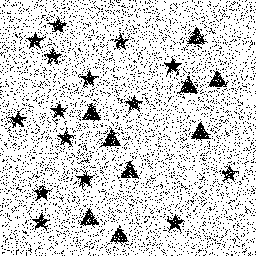
Squares: 0
Triangles: 9
Stars: 15
Total shapes: 24